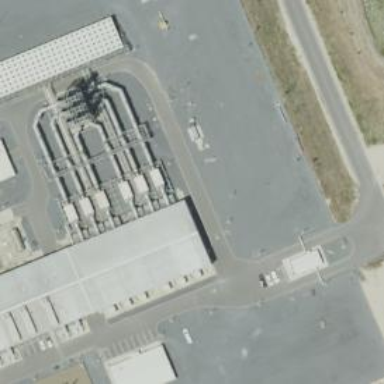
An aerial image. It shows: Gas-powered generator.